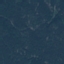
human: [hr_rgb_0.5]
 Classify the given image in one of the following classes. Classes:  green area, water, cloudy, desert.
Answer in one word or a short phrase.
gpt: green area